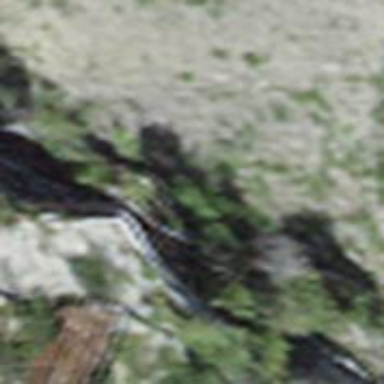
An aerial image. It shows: Cliff in nature.